【题型】证明题　【知识点】解析几何　【难度】medium
已知抛物线 $\Gamma: x^2 = 2y$ 的焦点为 $F$, 过点 $T(1, 1)$ 的直线 $l$ 与 $\Gamma$ 交于 $A, B$ 两点. 设 $\Gamma$ 在点 $A, B$ 处的切线分别为 $l_1, l_2$, $l_1$ 与 $x$ 轴交于点 $M$, $l_2$ 与 $x$ 轴交于点 $N$, 设 $l_1$ 与 $l_2$ 的交点为 $P$.

(1) 设点 $A$ 横坐标为 $a$, 求切线 $l_1$ 的斜率, 并证明 $FM \perp l_1$;

(2) 证明：点 $P$ 必在直线 $y = x - 1$ 上;

(3) 若 $P, M, N, T$ 四点共圆, 求点 $P$ 的坐标.
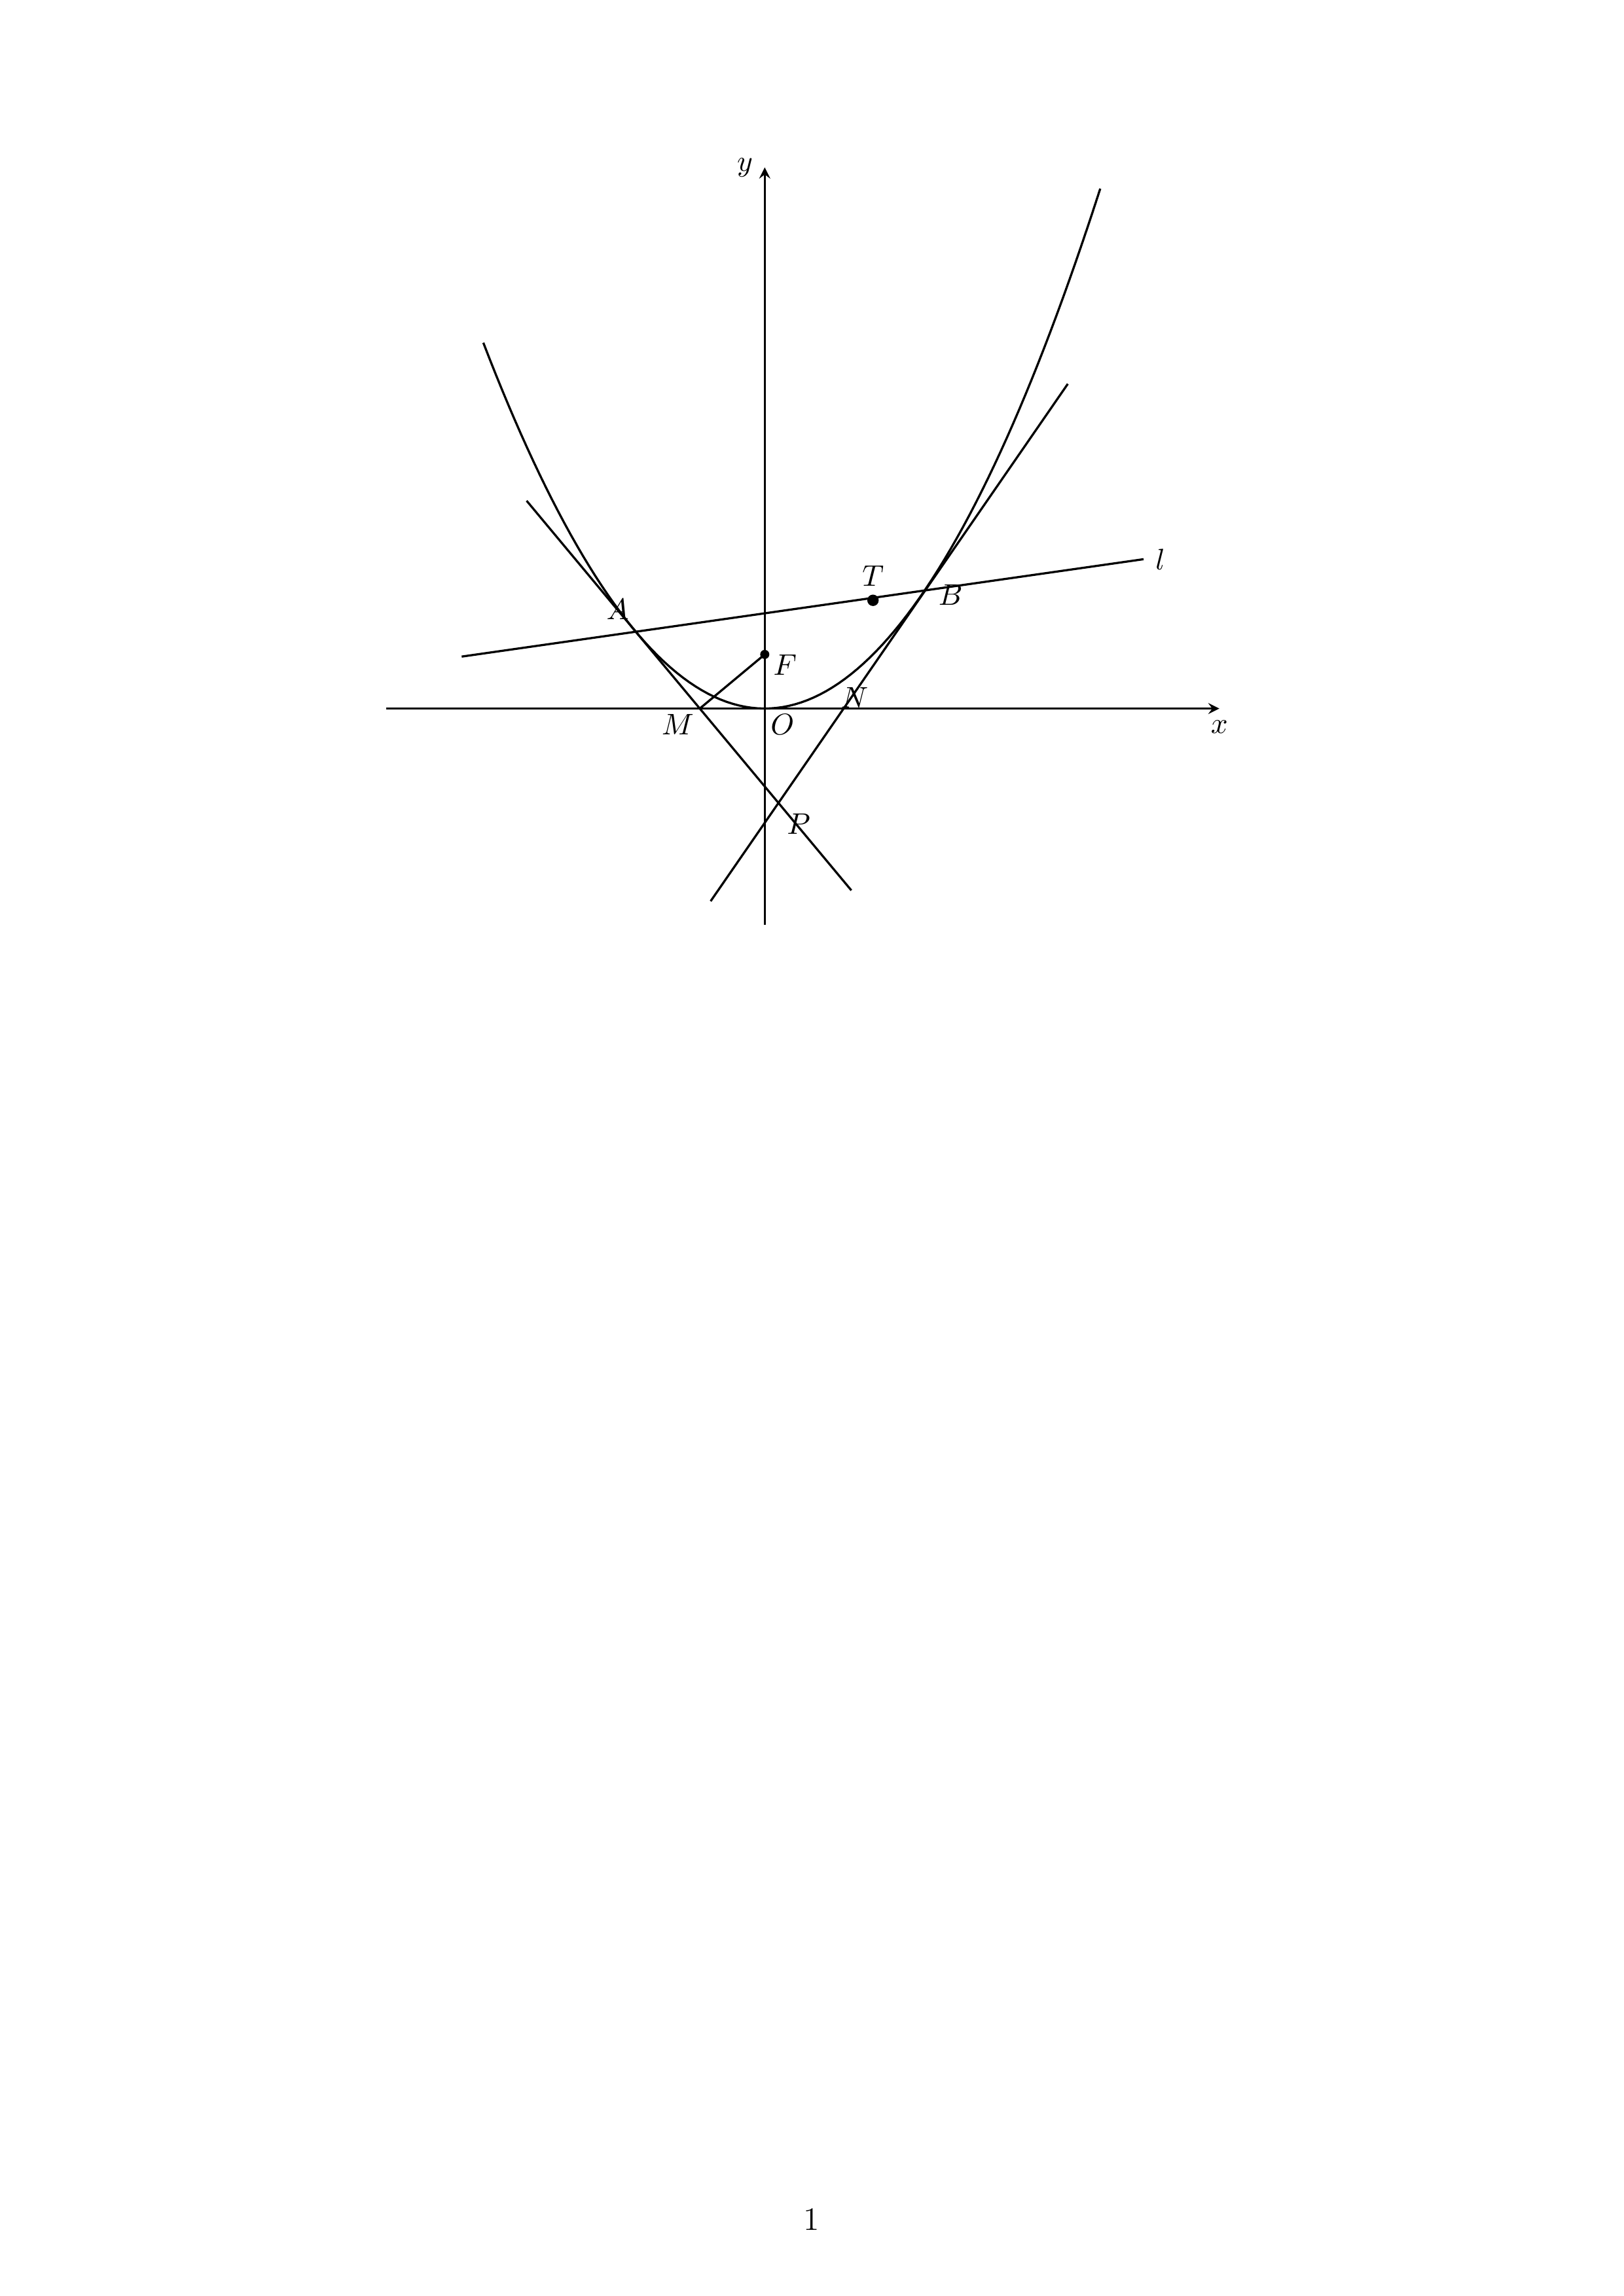
【解答】
【详解】(1) 点 $A$ 横坐标为 $a$, 则 $A(a, \frac{a^2}{2})$,

因为 $y = \frac{x^2}{2}$, $y' = x$, 所以点 $A$ 处的切线斜率为 $a$

所以切线 $l_1$ 的方程为 $y - \frac{a^2}{2} = a(x - a)$,

切线 $l_1$ 与 $x$ 轴的交点为 $M(\frac{a}{2}, 0)$,

因为 $F(0, \frac{1}{2})$, 所以 $k_{MF} = \frac{0 - \frac{1}{2}}{\frac{a}{2} - 0} = -\frac{1}{a}$,

所以 $k_{MF} \cdot k_{l_1} = -1$, 所以 $FM \perp l_1$,

当 $a = 0$ 时, 亦有 $FM \perp l_1$;

结论得证.

(2) 证明：设 $A(a, \frac{a^2}{2})$, $B(b, \frac{b^2}{2})$, 由 $y = \frac{x^2}{2}$, 得 $y' = x$,

所以 $k_{l_1} = a, k_{l_2} = b$,

所以直线 $l_1: y = ax - \frac{a^2}{2}$, 直线 $l_2: y = bx - \frac{b^2}{2}$,

由 $\begin{cases} y = ax - \frac{a^2}{2} \\ y = bx - \frac{b^2}{2} \end{cases}$ 得 $\begin{cases} x = \frac{a+b}{2} \\ y = \frac{ab}{2} \end{cases}$, 即两直线的交点 $P(\frac{a+b}{2}, \frac{ab}{2})$,

因为点 $A(a, \frac{a^2}{2})$, $B(b, \frac{b^2}{2})$, $T(1, 1)$ 三点共线,

所以 $k_{AB} = k_{BT}$, $\frac{\frac{b^2 - a^2}{2}}{b - a} = \frac{\frac{b^2}{2} - 1}{b - 1}$, 得 $\frac{a+b}{2} = \frac{\frac{b^2}{2} - 1}{b - 1}$

所以 $ab - (a+b) + 2 = 0$, 所以 $\frac{ab}{2} - \frac{a+b}{2} + 1 = 0$

所以点 $P$ 在直线 $y = x - 1$ 上

(3) 因为直线 $l_1: y = ax - \frac{a^2}{2}$, 直线 $l_2: y = bx - \frac{b^2}{2}$,

所以 $M(\frac{a}{2}, 0)$, $N(\frac{b}{2}, 0)$, 由 (2) 可知 $P(\frac{a+b}{2}, \frac{ab}{2})$,

设 $\triangle PMN$ 的外接圆方程为 $x^2 + y^2 + Dx + Ey + F = 0$,

则 $\begin{cases} \frac{a^2}{4} + \frac{Da}{2} + F = 0 \\ \frac{b^2}{4} + \frac{Db}{2} + F = 0 \\ (\frac{a+b}{2})^2 + (\frac{ab}{2})^2 + \frac{a+b}{2}D + \frac{ab}{2}E + F = 0 \end{cases}$,

解得 $D = -\frac{a+b}{2}$, $E = -\frac{1+ab}{2}$, $F = \frac{ab}{4}$

所以外接圆方程为 $x^2 + y^2 - \frac{a+b}{2}x - \frac{1+ab}{2}y + \frac{ab}{4} = 0$

将 $T(1, 1)$ 代入方程, 得 $6 - 2(a+b) - ab = 0$

又 $a+b = ab + 2$, 解得 $a+b = \frac{8}{3}$, $ab = \frac{2}{3}$,

所以点 $P$ 坐标为 $(\frac{4}{3}, \frac{1}{3})$

解法二: 抛物线 $\Gamma$ 的焦点 $F(0, \frac{1}{2})$,

由 (1) 可知 $MF \perp l_1$, 同理可证得 $NF \perp l_2$,

所以 $F, M, N, P$ 四点共圆,

所以 $PF$ 是 $\triangle PMN$ 的外接圆的直径,

因为 $P, M, N, T$ 四点共圆, 所以点 $T$ 在 $\triangle PMN$ 的外接圆上,

所以 $FT \perp TP$,

所以 $k_{FT} \cdot k_{TP} = -1$, 即 $\frac{1 - \frac{1}{2}}{1 - 0} \cdot k_{TP} = -1$, 得 $k_{TP} = -2$,

所以直线 $TP$ 方程为 $y - 1 = -2(x - 1)$, 即 $y = -2x + 3$

又点 $P$ 在直线 $y = x - 1$ 上,

则由 $\begin{cases} y = -2x + 3 \\ y = x - 1 \end{cases}$, 得 $\begin{cases} x = \frac{4}{3} \\ y = \frac{1}{3} \end{cases}$,

所以点 $P$ 坐标为 $(\frac{4}{3}, \frac{1}{3})$